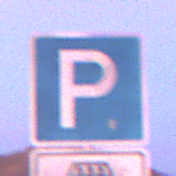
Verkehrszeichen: Parken
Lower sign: MehrfachbesetzePersonenkraftwagenFrei
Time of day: Dawn
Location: Outdoor (Nature)
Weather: PartlyCloudy
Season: NotSpecified
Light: Natural